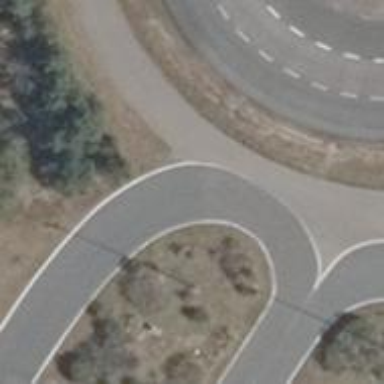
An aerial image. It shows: Raceway road.